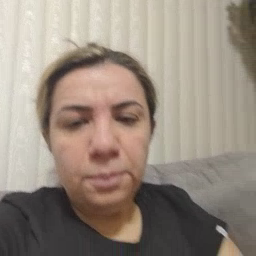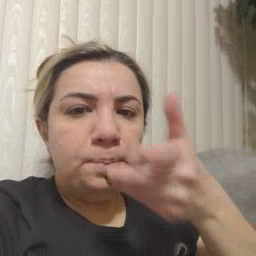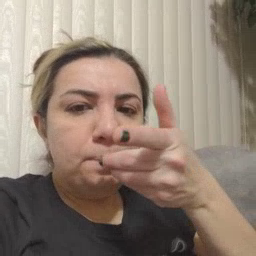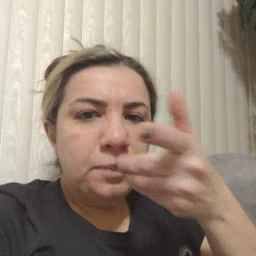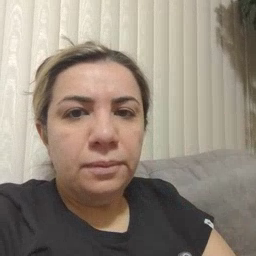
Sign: pizza